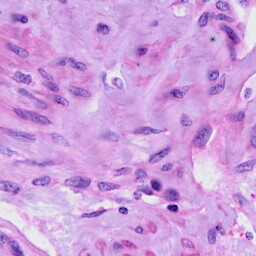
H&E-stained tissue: Cervix